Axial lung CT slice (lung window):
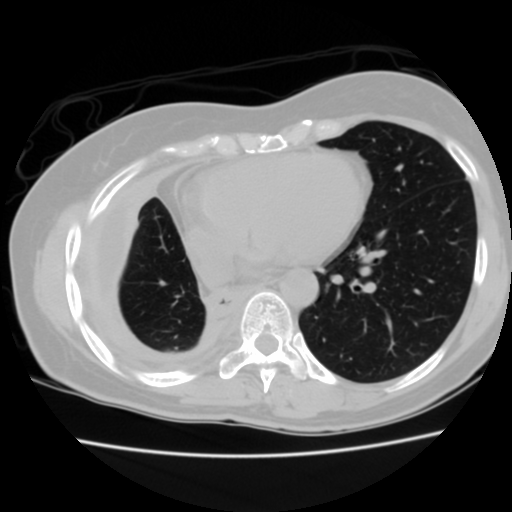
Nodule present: no